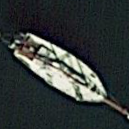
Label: Civil_yacht